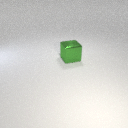
large green metal cube